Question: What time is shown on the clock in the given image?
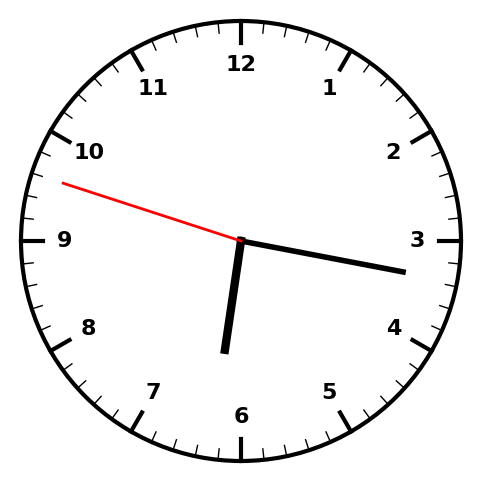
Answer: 06:16:48